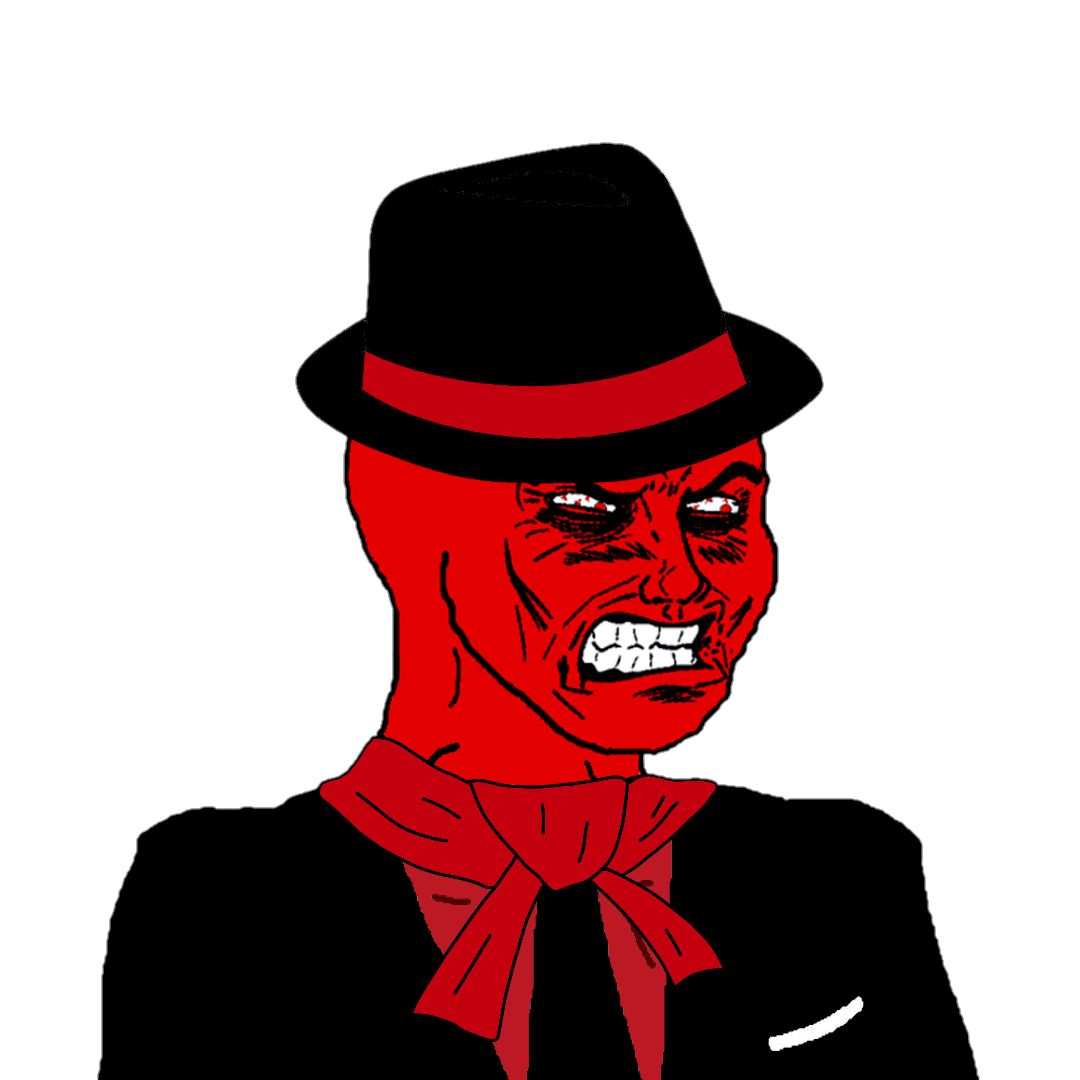
Label: 5_Rage